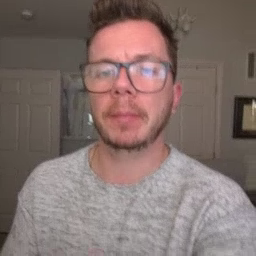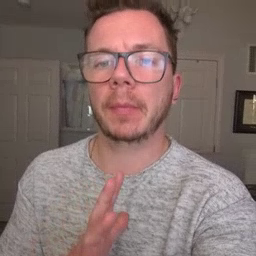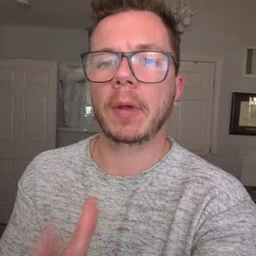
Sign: fine